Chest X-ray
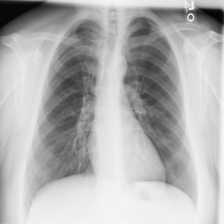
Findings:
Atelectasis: negative
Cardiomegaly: negative
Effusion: negative
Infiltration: negative
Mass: negative
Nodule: negative
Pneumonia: negative
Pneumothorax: negative
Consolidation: negative
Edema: negative
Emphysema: negative
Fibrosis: negative
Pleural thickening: negative
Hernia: negative